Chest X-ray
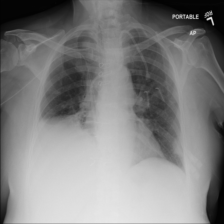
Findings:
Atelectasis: negative
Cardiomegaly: negative
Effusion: negative
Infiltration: negative
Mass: negative
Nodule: negative
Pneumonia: negative
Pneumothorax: negative
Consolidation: negative
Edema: negative
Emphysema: negative
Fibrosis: negative
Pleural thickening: negative
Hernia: negative